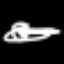
Label: donut